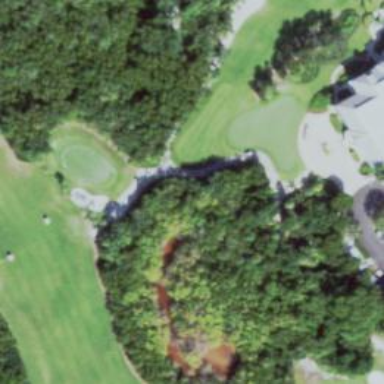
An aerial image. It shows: Service road used as golf cart path.